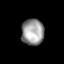
Tissue: lung
Cell type: Epithelial cells
Senescence score: 0.2275
Nuclear area (px): 579
Mean DAPI intensity: 154.152